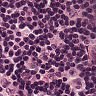
Metastatic tissue present: no